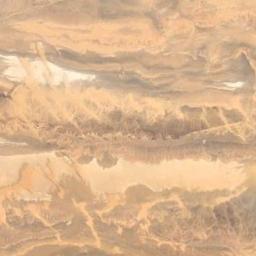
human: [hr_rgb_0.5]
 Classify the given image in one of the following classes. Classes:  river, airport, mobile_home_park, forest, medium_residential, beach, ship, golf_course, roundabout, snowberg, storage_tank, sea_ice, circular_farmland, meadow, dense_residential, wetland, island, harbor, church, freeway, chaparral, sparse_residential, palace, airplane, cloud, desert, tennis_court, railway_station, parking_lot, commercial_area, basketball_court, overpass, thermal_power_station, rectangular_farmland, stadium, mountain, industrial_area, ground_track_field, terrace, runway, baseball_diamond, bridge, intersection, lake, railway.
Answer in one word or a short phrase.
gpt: desert